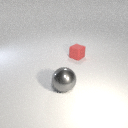
large gray metal sphere to the left of small red rubber cube